Aerial crown-view tile of a tropical tree (Barro Colorado Island, Panama), acquired 20250715:
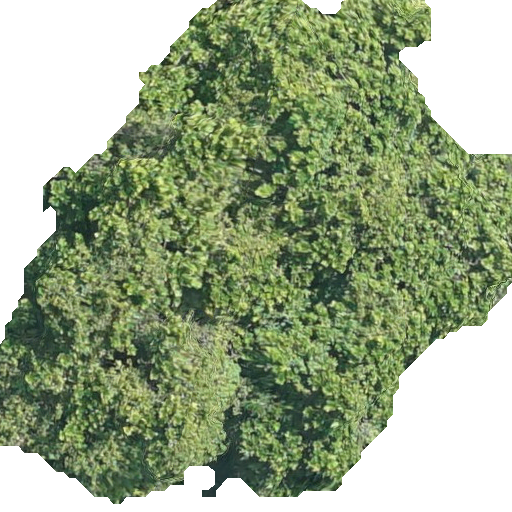
Species: Anacardium excelsum
GBIF accepted scientific name: Anacardium excelsum
Crown area: 278.447 m²